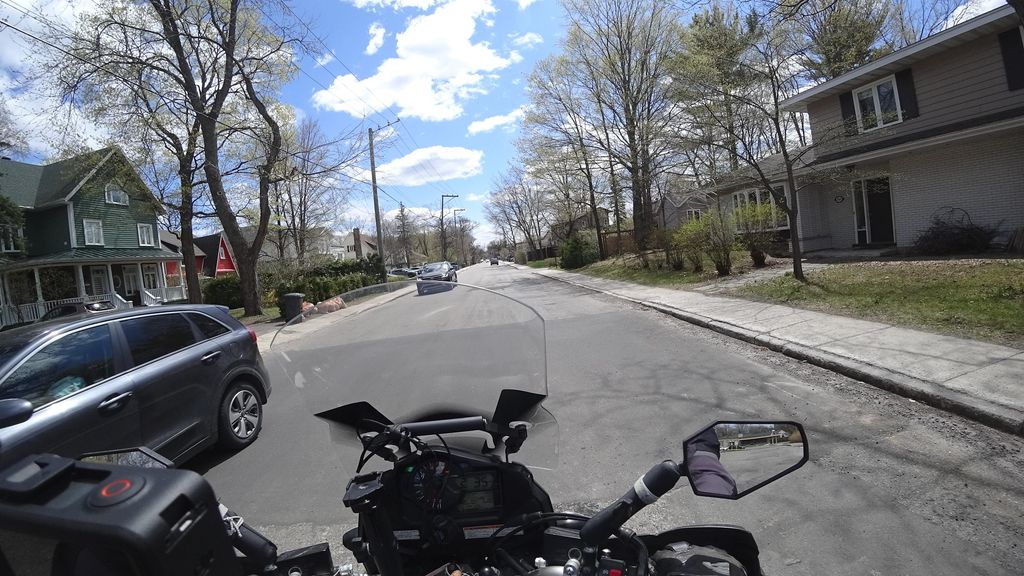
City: quebec_city